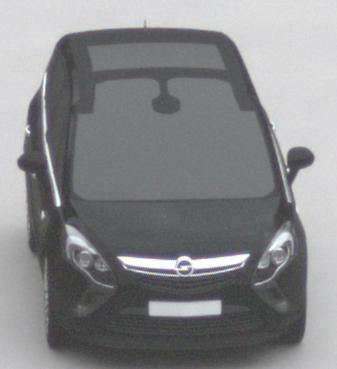
Make: Opel
Model: Zafira Tourer 1.8
Detailed model: Zafira (C) Tourer
Model produced from: 2012/01
Model produced until: 2015/06
Doors: 5
Color: black
Road condition: dry road
Daytime: morning or afternoon
Contrast: low contrast